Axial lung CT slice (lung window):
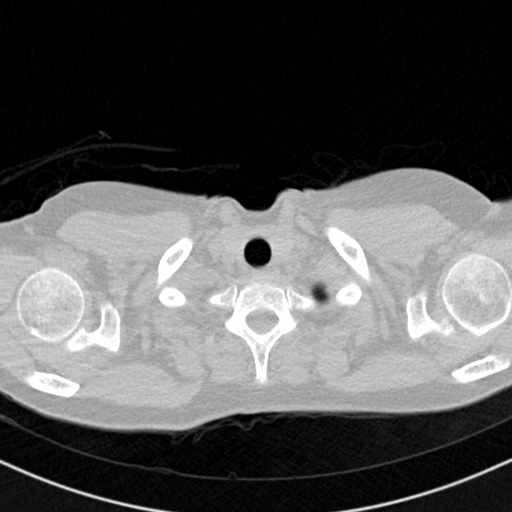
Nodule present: no